Aerial crown-view tile of a tropical tree (Barro Colorado Island, Panama), acquired 20241014:
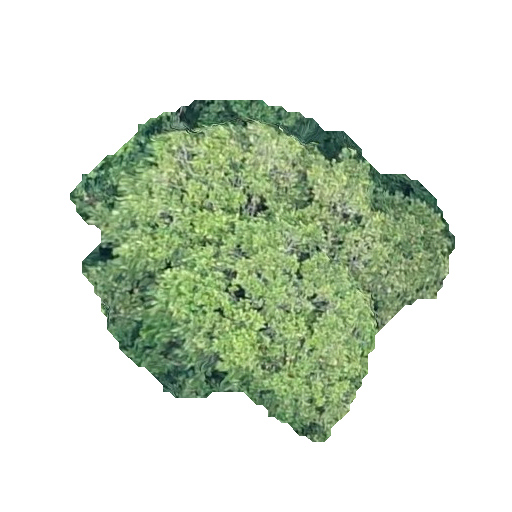
Species: Poulsenia armata
GBIF accepted scientific name: Poulsenia armata
Crown area: 131.801 m²